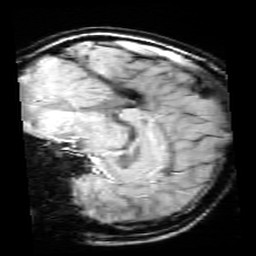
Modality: SWI
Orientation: sagittal
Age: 9
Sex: male
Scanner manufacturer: siemens
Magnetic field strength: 3 T
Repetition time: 0.027 s
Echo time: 0.02 s